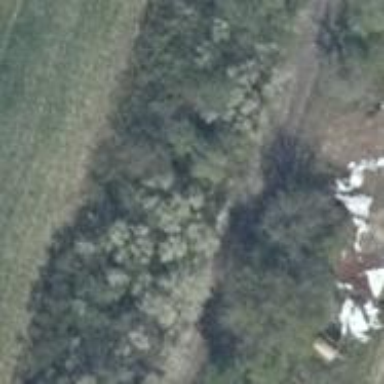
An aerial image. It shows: Row of deciduous broadleaved trees.